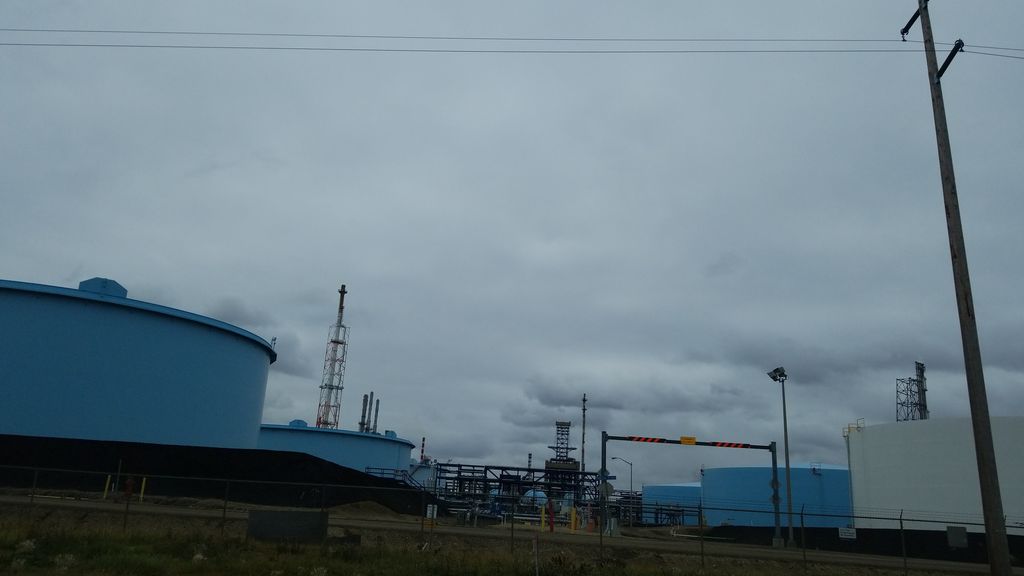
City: edmonton